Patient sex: F
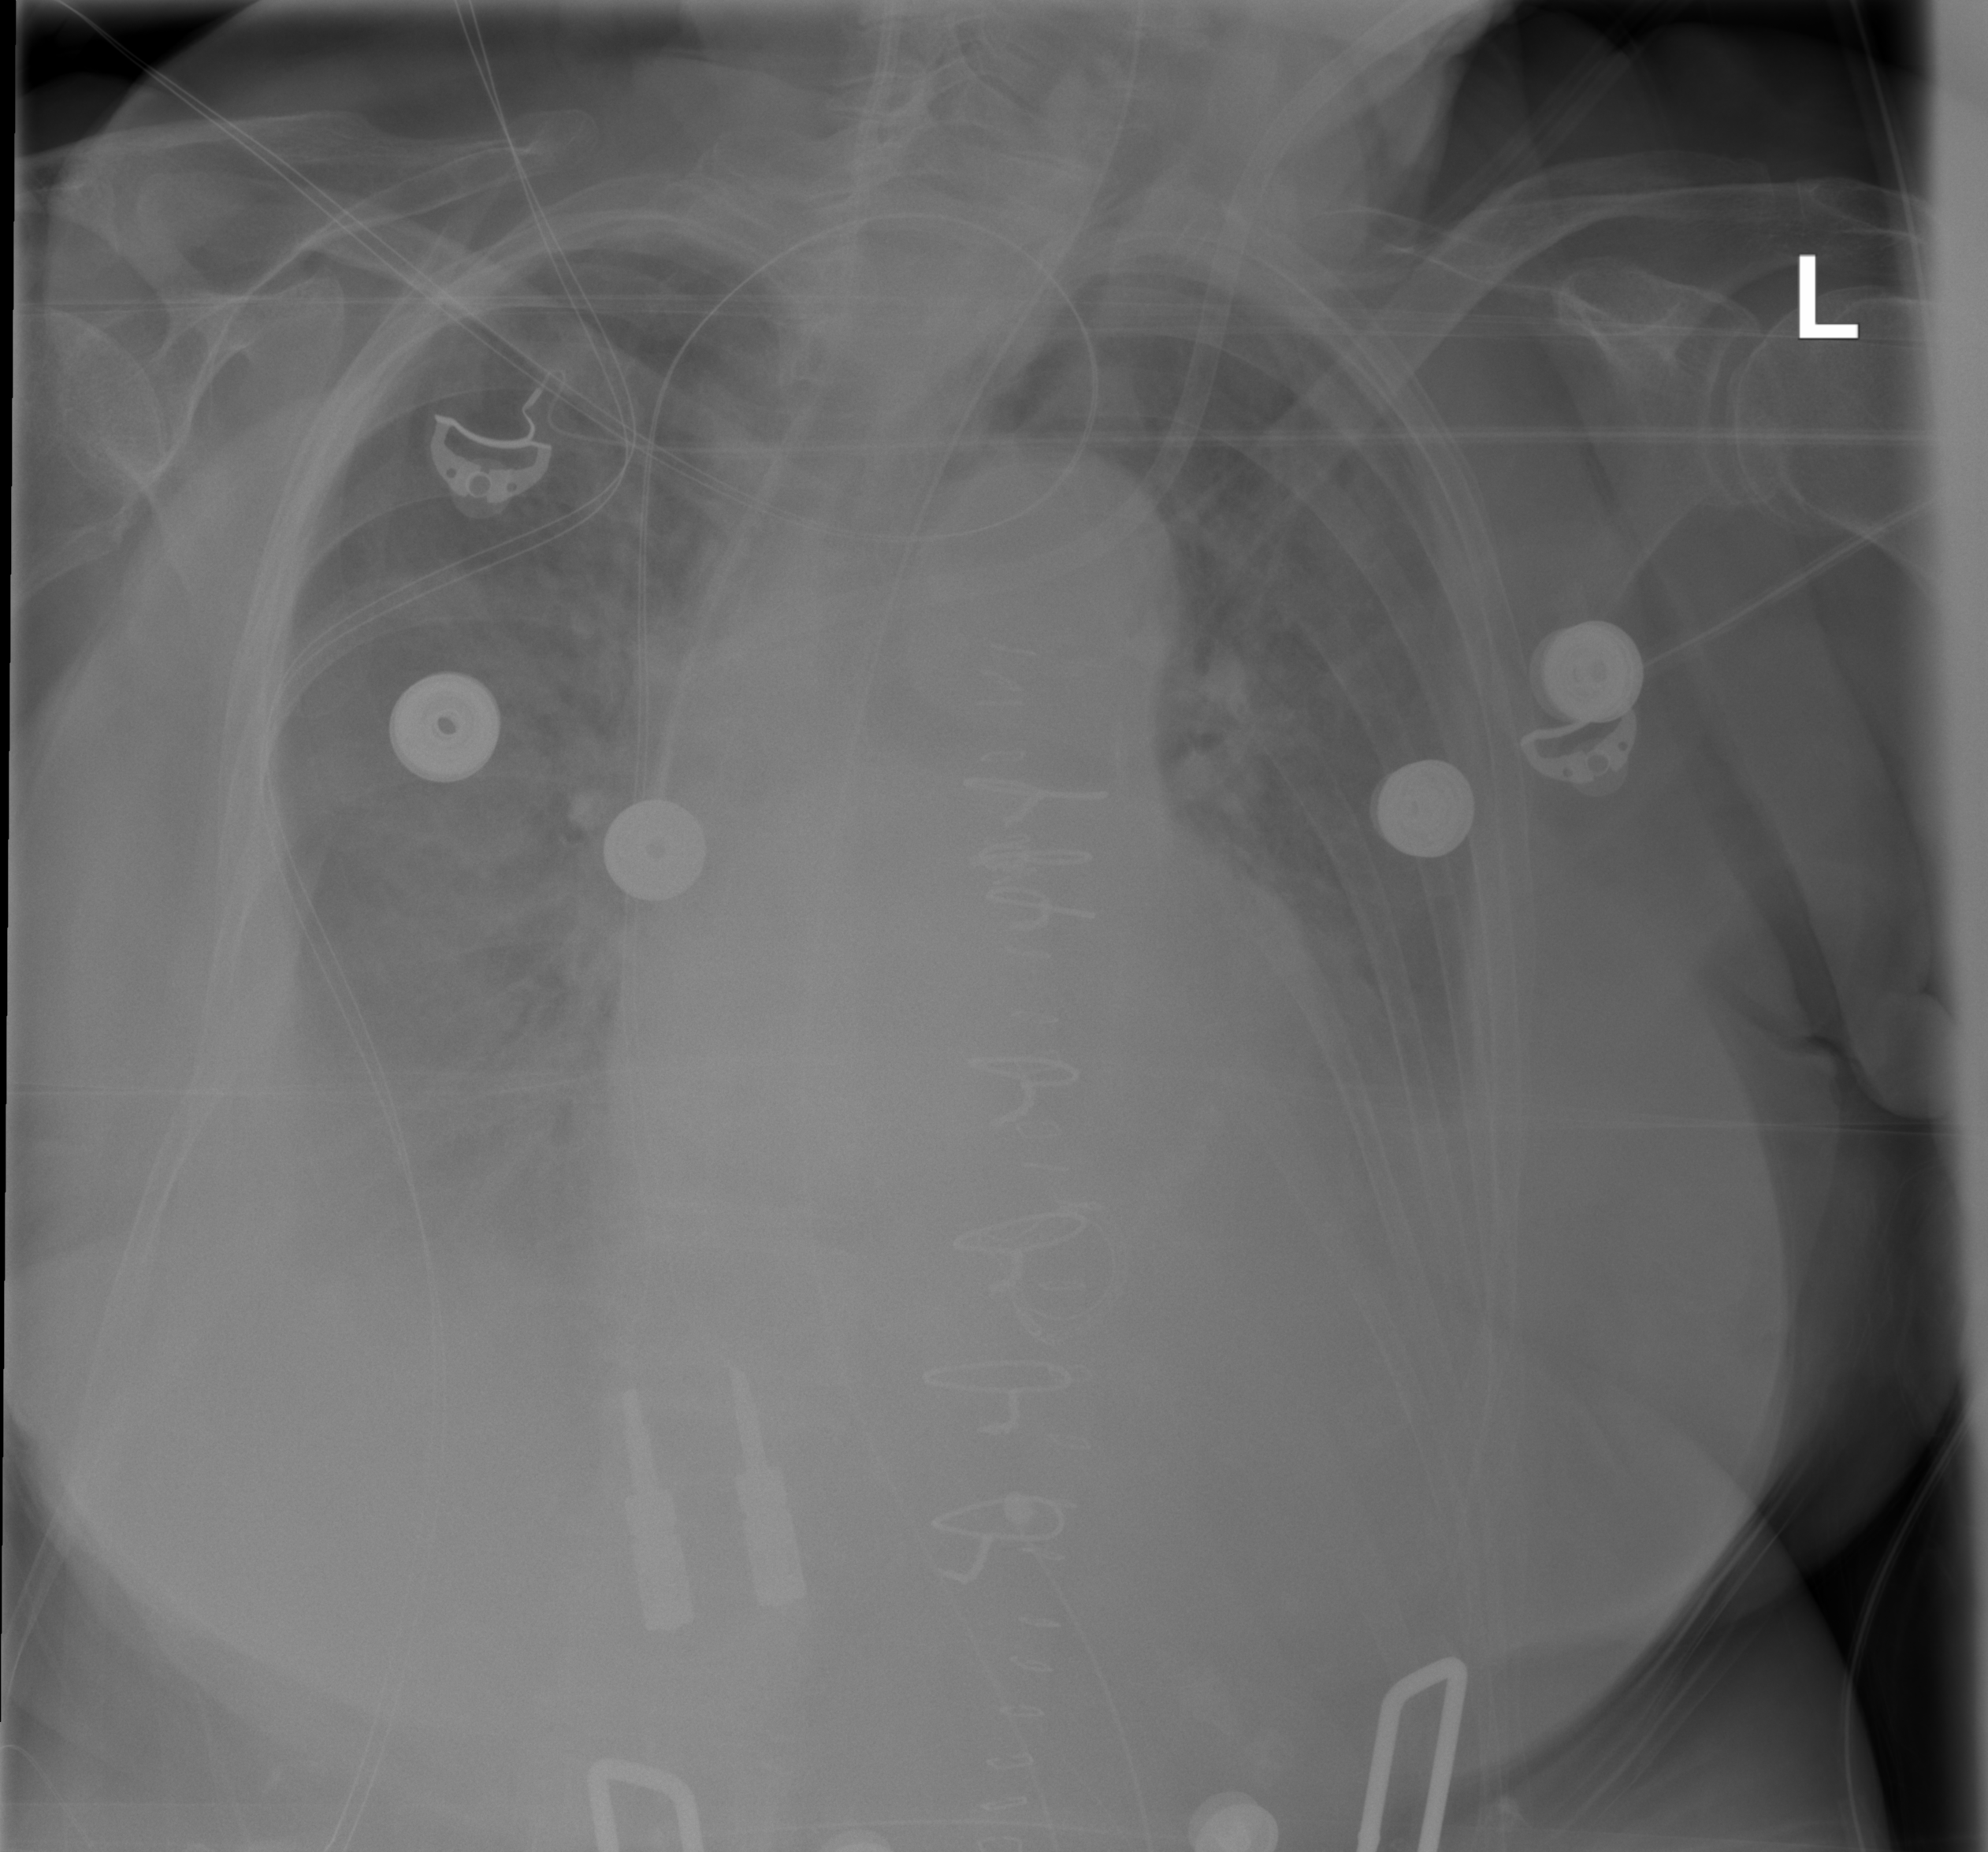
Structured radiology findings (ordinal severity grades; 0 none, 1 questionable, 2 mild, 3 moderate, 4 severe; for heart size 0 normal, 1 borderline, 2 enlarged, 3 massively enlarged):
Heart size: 2
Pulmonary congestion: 2
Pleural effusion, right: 3
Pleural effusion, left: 2
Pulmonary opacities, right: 2
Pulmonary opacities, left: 2
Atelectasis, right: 2
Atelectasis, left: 2